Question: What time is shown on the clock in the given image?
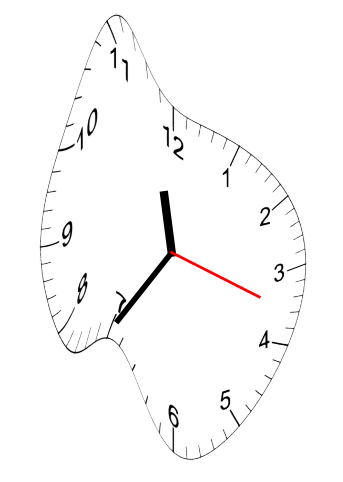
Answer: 11:35:18